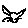
Label: cat